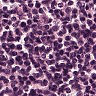
Metastatic tissue present: no